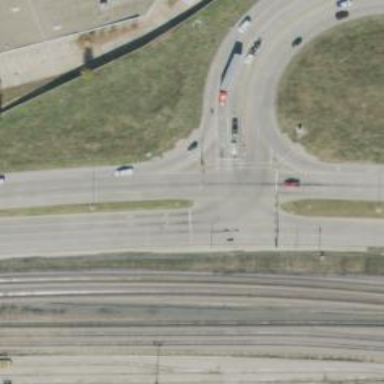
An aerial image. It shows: Primary link highway.